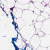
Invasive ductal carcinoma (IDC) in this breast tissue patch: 0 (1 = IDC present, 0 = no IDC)